Question: '''
SELECT jour
FROM reservations
WHERE id_user = 57 AND SUBSTR(jour,10) = '2014_08_14' ORDER BY jour
'''
returns nothing...
I have a record in the database that matches the codition:

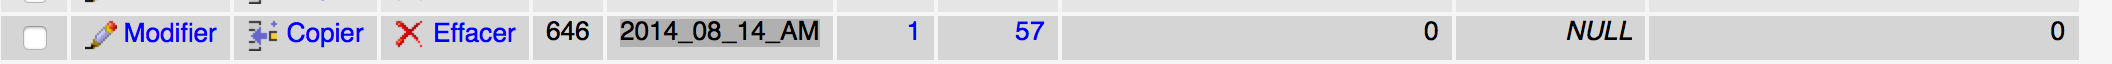
Answer: Replace 'SUBSTR(jour,10)' with 'SUBSTR(jour,1,10)'.
Assumption: 'jour' is a 'varchar' type column. If you are storing dates as 'varchar',
Explanation: My solution uses the '(str,pos,len)' overload of the 'SUBSTR' function. Arguments 2 and 3 are respectively, the position to start from and the length of the substring.
<URL>